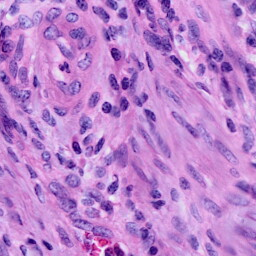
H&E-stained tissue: Cervix